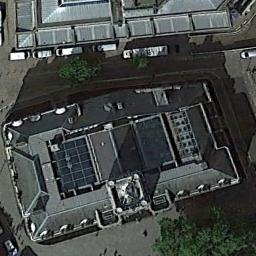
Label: church